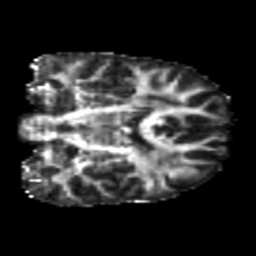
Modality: FA
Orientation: coronal
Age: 22
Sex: male
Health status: healthy
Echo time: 0.074 s